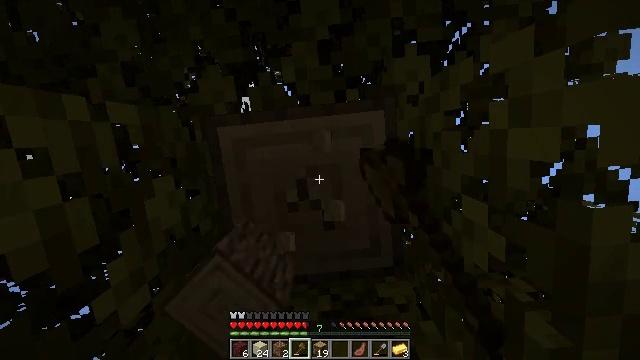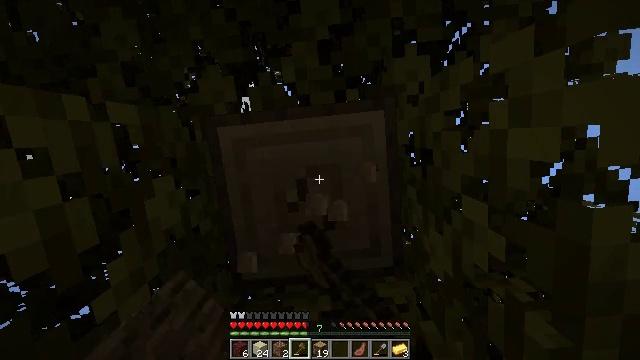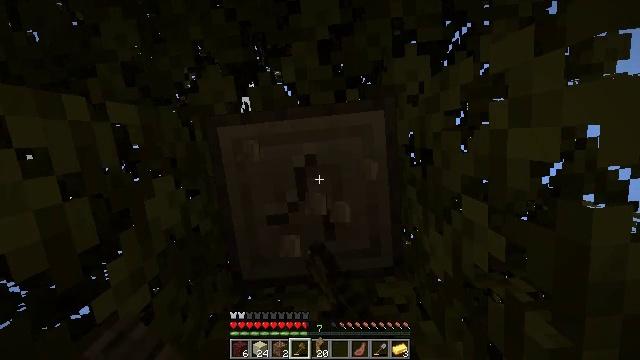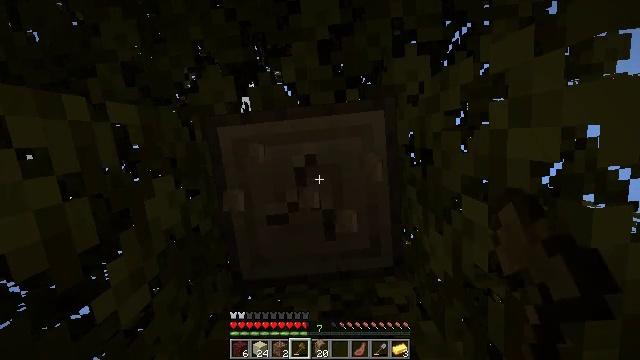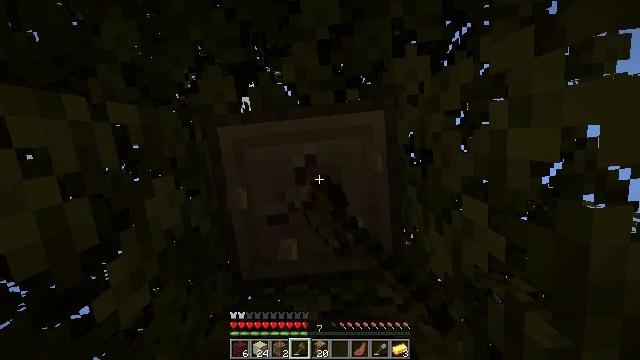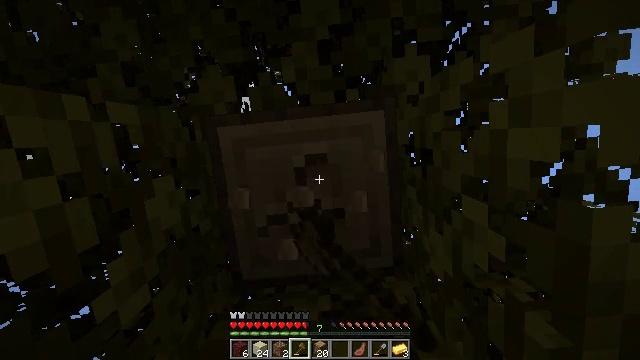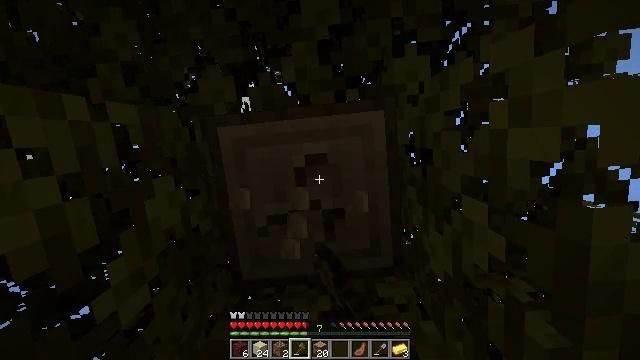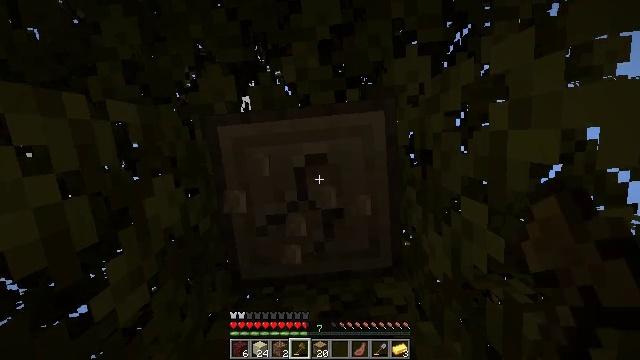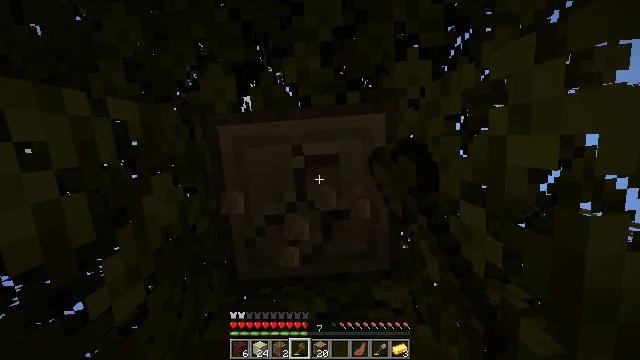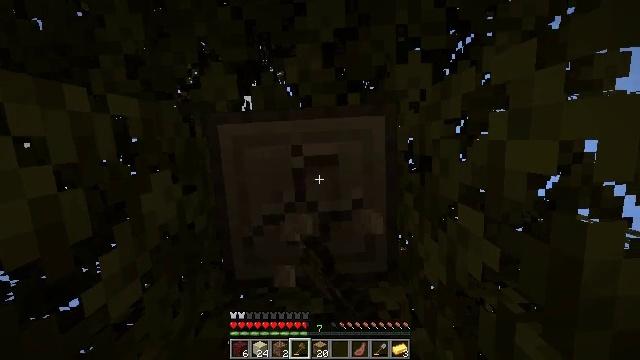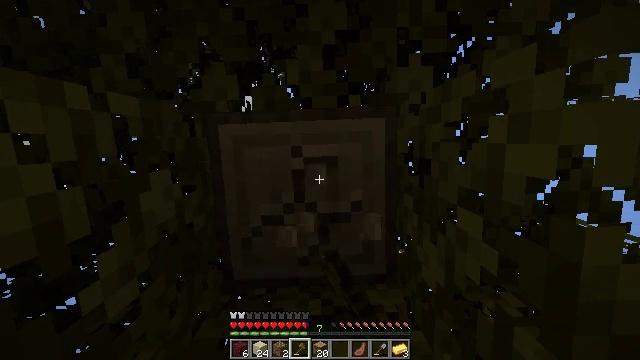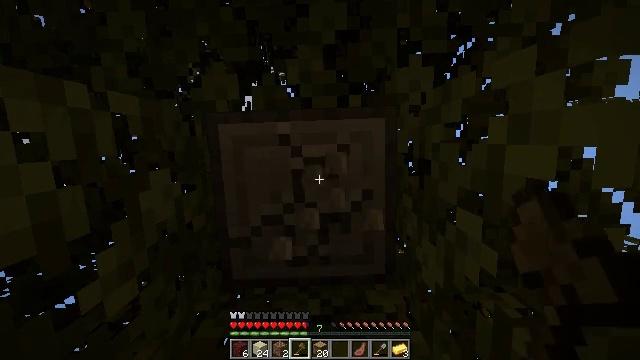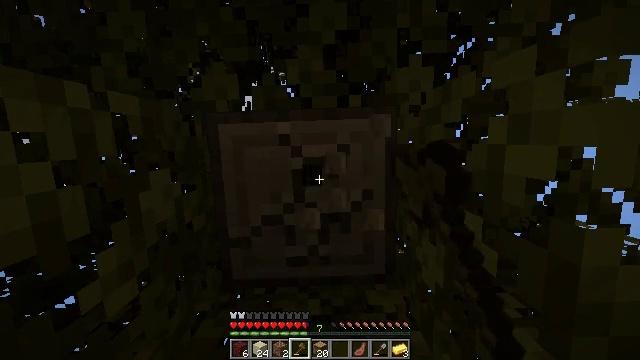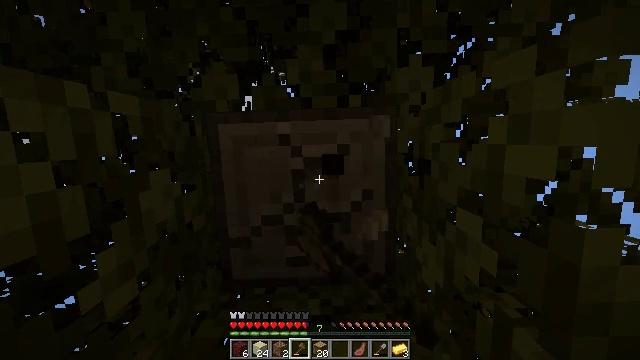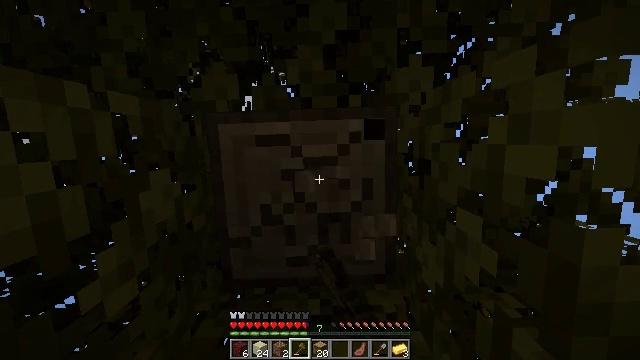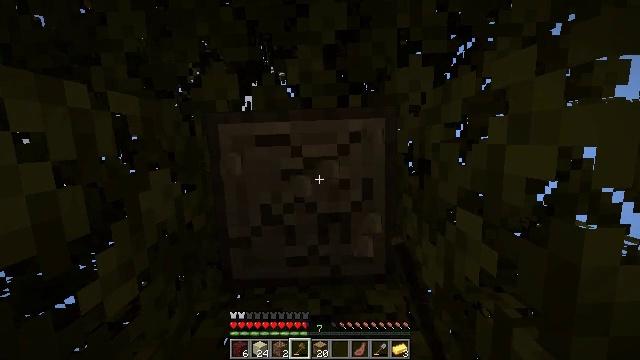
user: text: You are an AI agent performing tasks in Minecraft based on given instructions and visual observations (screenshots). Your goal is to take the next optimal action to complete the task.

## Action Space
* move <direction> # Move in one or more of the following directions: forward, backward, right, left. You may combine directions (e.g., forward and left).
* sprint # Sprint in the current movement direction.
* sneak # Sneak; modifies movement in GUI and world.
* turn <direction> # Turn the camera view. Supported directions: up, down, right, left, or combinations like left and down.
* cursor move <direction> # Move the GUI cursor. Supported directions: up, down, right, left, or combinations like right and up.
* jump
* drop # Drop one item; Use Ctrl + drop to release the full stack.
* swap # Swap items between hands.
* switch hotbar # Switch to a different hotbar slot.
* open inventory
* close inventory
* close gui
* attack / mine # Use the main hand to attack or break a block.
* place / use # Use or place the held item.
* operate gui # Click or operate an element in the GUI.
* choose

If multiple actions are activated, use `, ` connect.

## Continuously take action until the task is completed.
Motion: motion action
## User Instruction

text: Chop down the oak log.
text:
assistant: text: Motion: attack / mine
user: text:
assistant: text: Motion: attack / mine
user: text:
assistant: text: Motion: attack / mine
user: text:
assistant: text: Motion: attack / mine
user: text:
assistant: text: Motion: attack / mine
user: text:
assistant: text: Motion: attack / mine
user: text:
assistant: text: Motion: attack / mine
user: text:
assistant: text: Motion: turn right, attack / mine
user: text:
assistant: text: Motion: turn right, attack / mine
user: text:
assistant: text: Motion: attack / mine
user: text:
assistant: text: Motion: attack / mine
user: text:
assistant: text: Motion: attack / mine
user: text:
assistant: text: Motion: attack / mine
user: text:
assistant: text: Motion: attack / mine
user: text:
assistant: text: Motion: attack / mine
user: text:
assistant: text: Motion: attack / mine
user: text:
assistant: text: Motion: attack / mine
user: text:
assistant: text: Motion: attack / mine
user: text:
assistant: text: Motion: attack / mine
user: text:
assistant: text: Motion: attack / mine
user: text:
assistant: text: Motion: attack / mine
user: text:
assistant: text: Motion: attack / mine
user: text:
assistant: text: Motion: attack / mine
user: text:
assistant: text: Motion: attack / mine
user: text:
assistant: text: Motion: attack / mine
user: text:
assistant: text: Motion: attack / mine
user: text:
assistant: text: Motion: attack / mine
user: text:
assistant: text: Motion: attack / mine
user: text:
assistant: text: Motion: attack / mine
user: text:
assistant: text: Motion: attack / mine